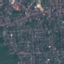
Land use / land cover class: Residential